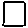
Label: square